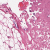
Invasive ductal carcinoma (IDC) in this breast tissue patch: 0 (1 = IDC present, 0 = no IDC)